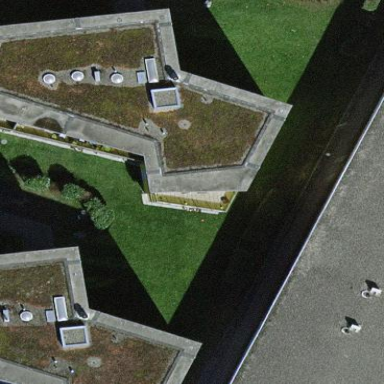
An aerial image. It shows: Apartment building with flat roof.